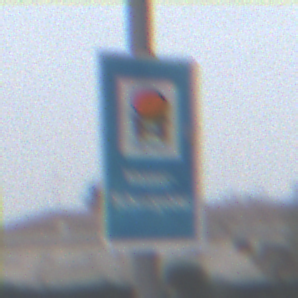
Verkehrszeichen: Wasserschutzgebiet
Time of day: Midday
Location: Outdoor (Suburban)
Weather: Overcast
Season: NotSpecified
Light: Natural